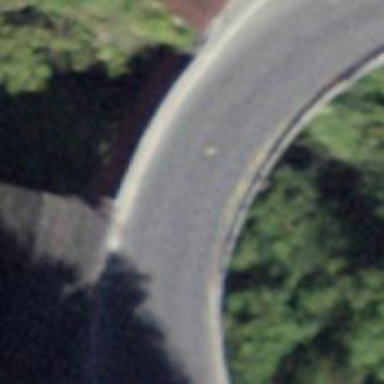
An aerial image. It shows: Asphalt tertiary road on bridge.